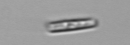
Label: pennate